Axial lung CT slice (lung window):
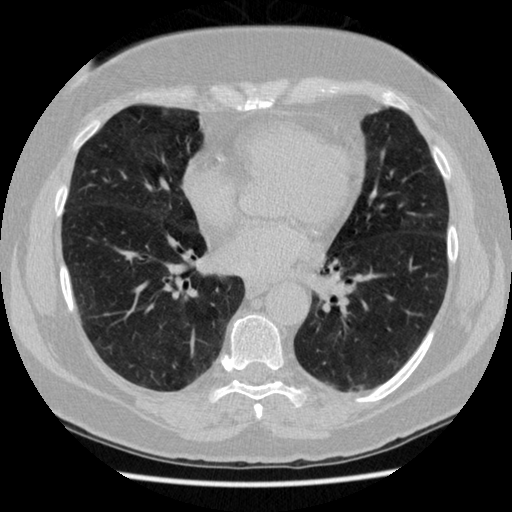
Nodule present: no